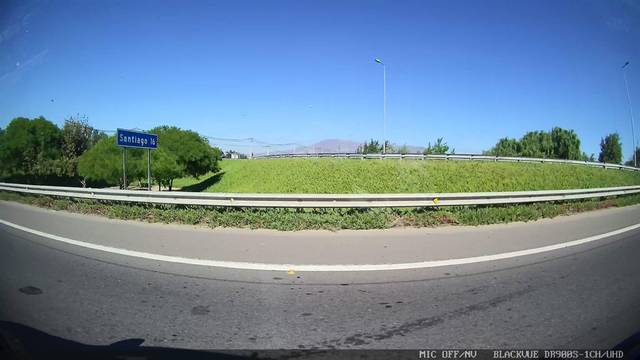
Region: Chile
Coordinates: -33.412, -70.793